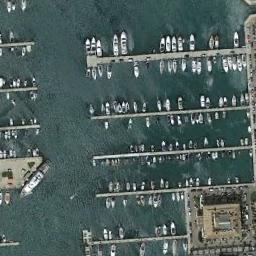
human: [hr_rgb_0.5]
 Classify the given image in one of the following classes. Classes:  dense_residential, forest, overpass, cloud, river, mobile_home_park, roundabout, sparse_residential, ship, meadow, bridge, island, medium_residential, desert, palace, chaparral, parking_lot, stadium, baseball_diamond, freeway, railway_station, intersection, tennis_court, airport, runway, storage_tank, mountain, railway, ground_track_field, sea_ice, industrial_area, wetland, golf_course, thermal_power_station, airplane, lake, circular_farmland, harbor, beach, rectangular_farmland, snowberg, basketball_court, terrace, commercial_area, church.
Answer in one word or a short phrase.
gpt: harbor